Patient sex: M
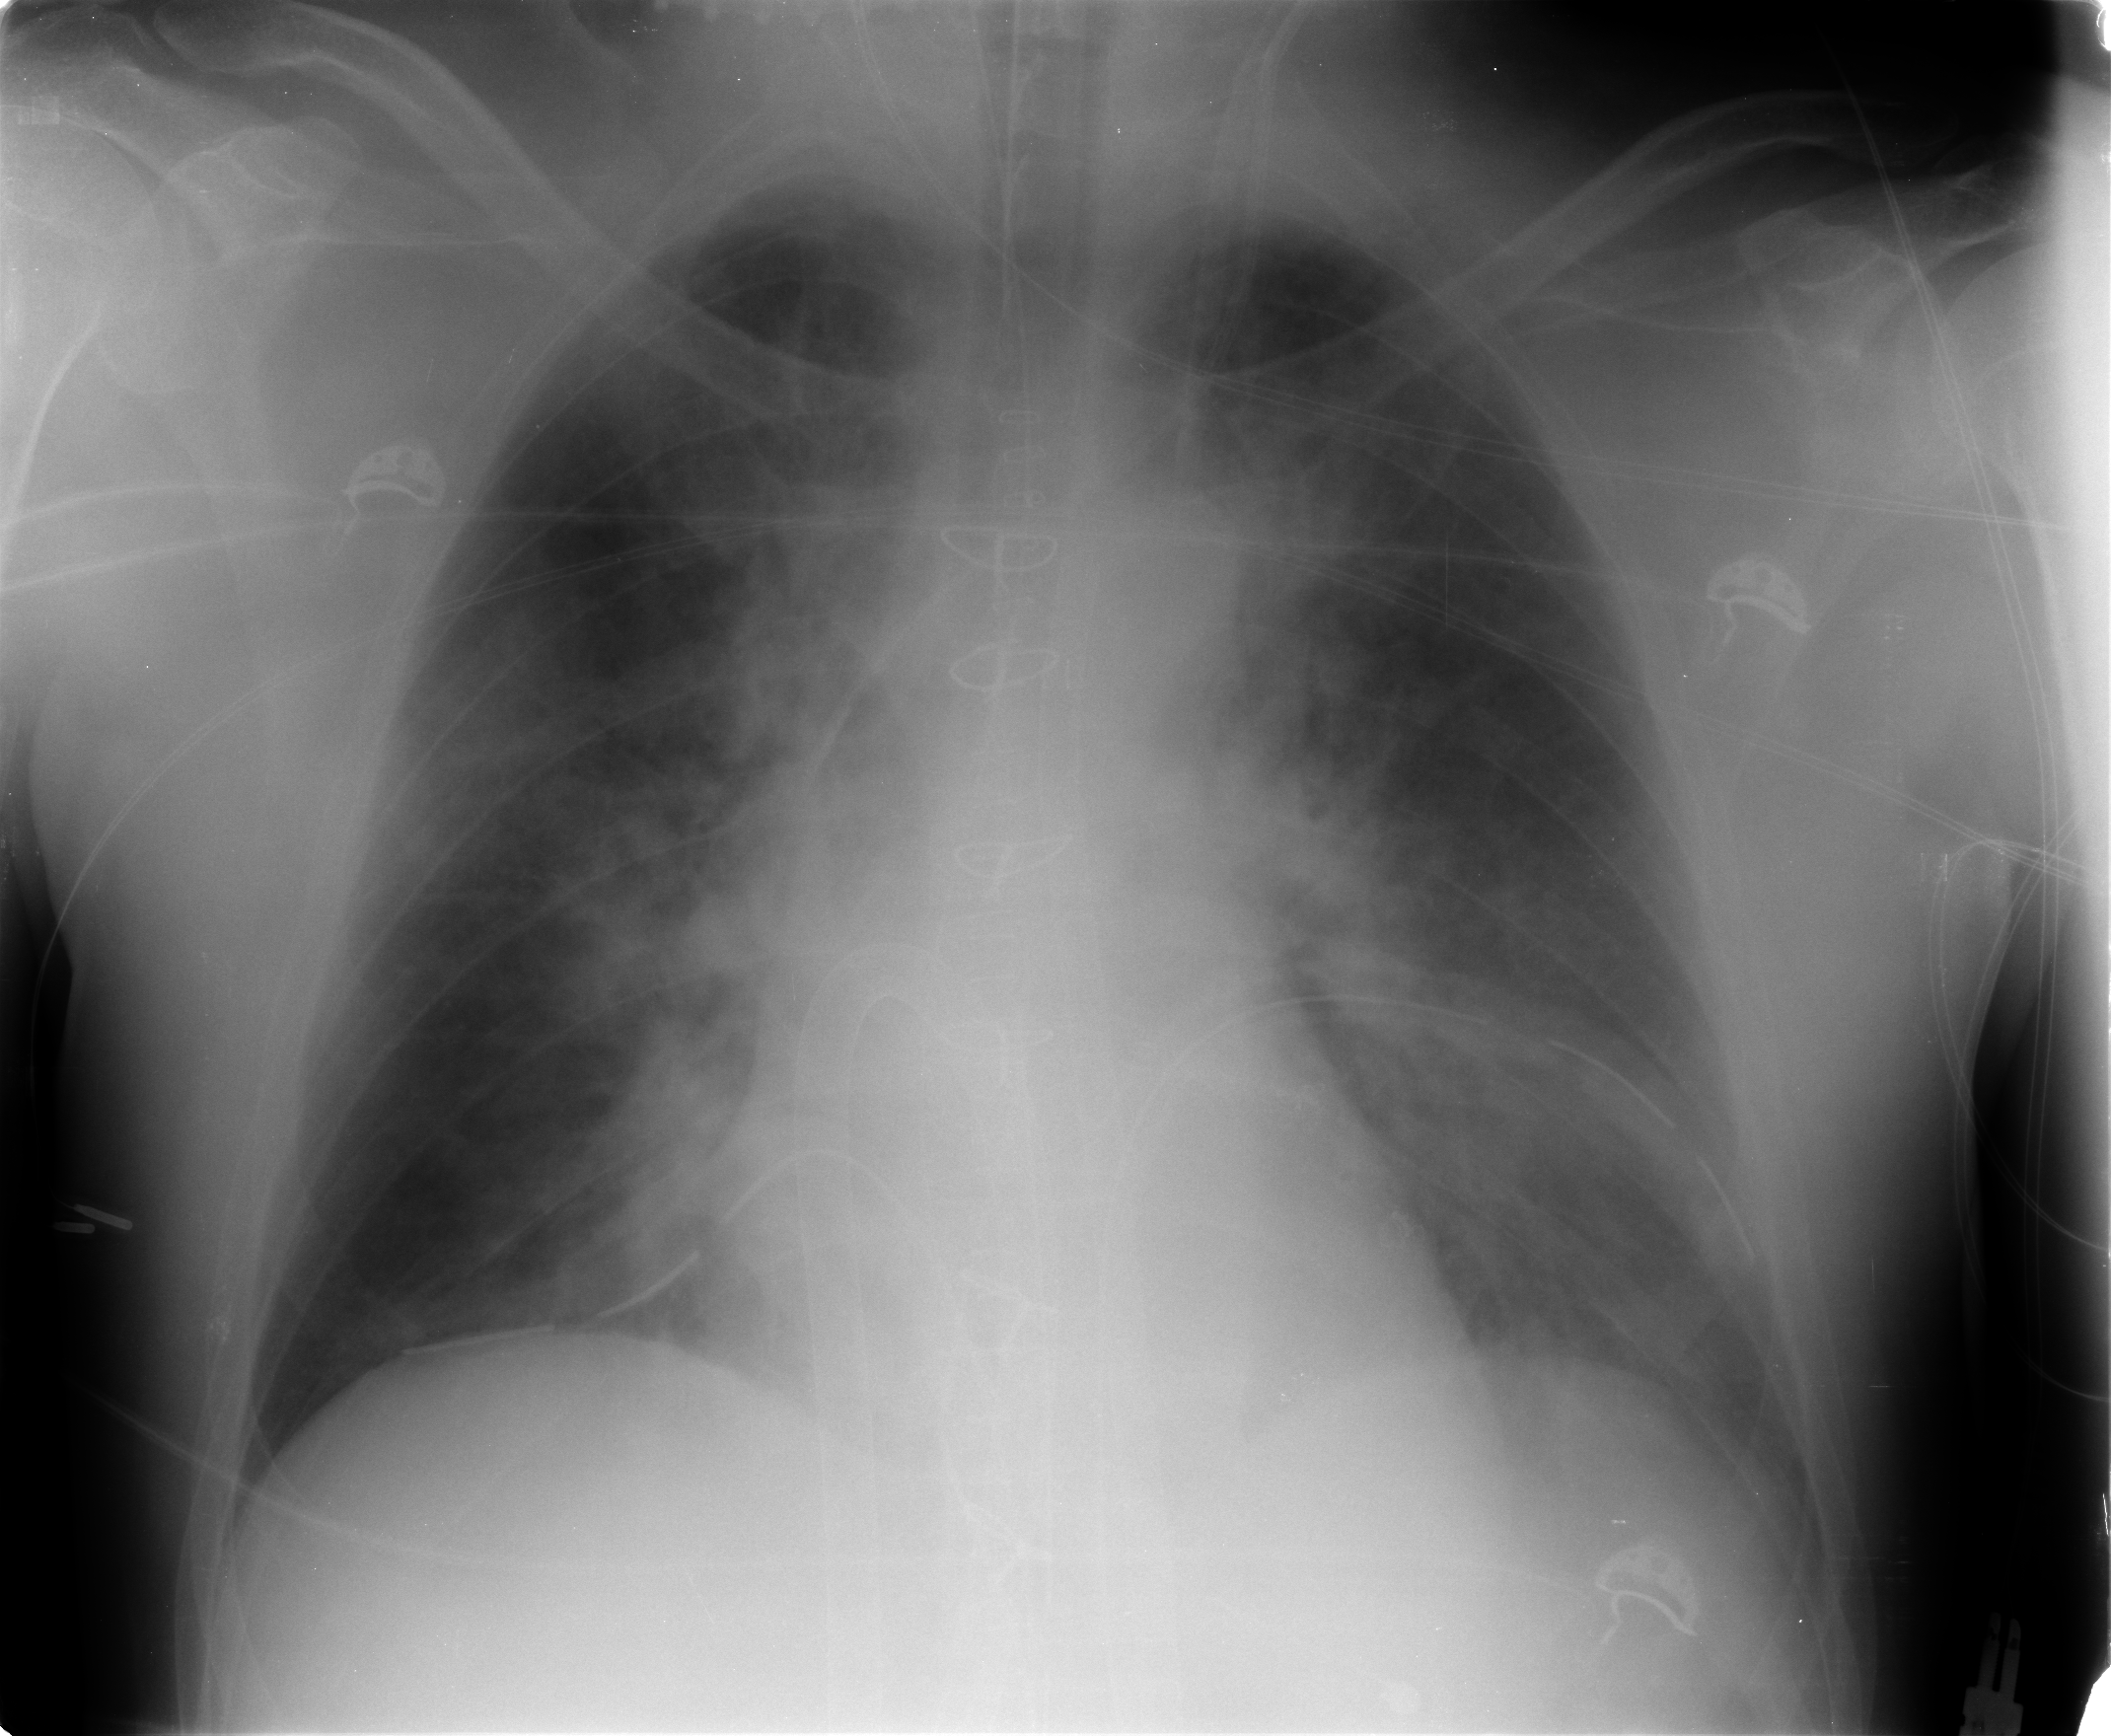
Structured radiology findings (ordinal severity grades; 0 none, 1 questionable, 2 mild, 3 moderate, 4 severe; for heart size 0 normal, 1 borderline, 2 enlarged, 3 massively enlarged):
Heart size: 2
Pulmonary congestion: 3
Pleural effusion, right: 0
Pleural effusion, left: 0
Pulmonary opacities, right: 3
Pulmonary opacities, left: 3
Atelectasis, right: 3
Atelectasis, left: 2